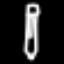
Label: pencil